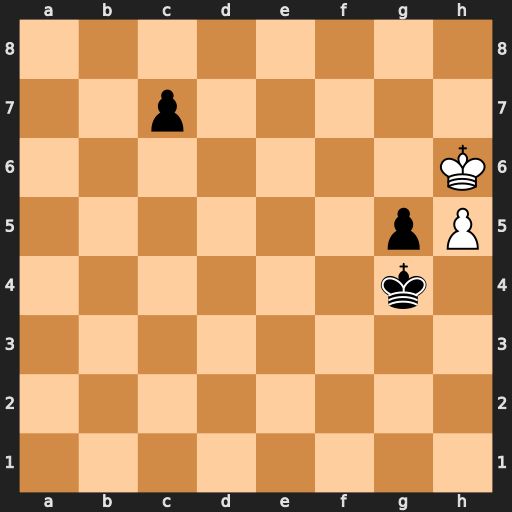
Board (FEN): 8/2p5/7K/6pP/6k1/8/8/8
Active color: w
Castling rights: -
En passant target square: -
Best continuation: Kg6 Kf4 h6 g4 h7 g3 h8=Q